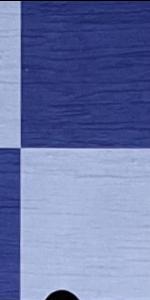
Label: Empty